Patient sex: M
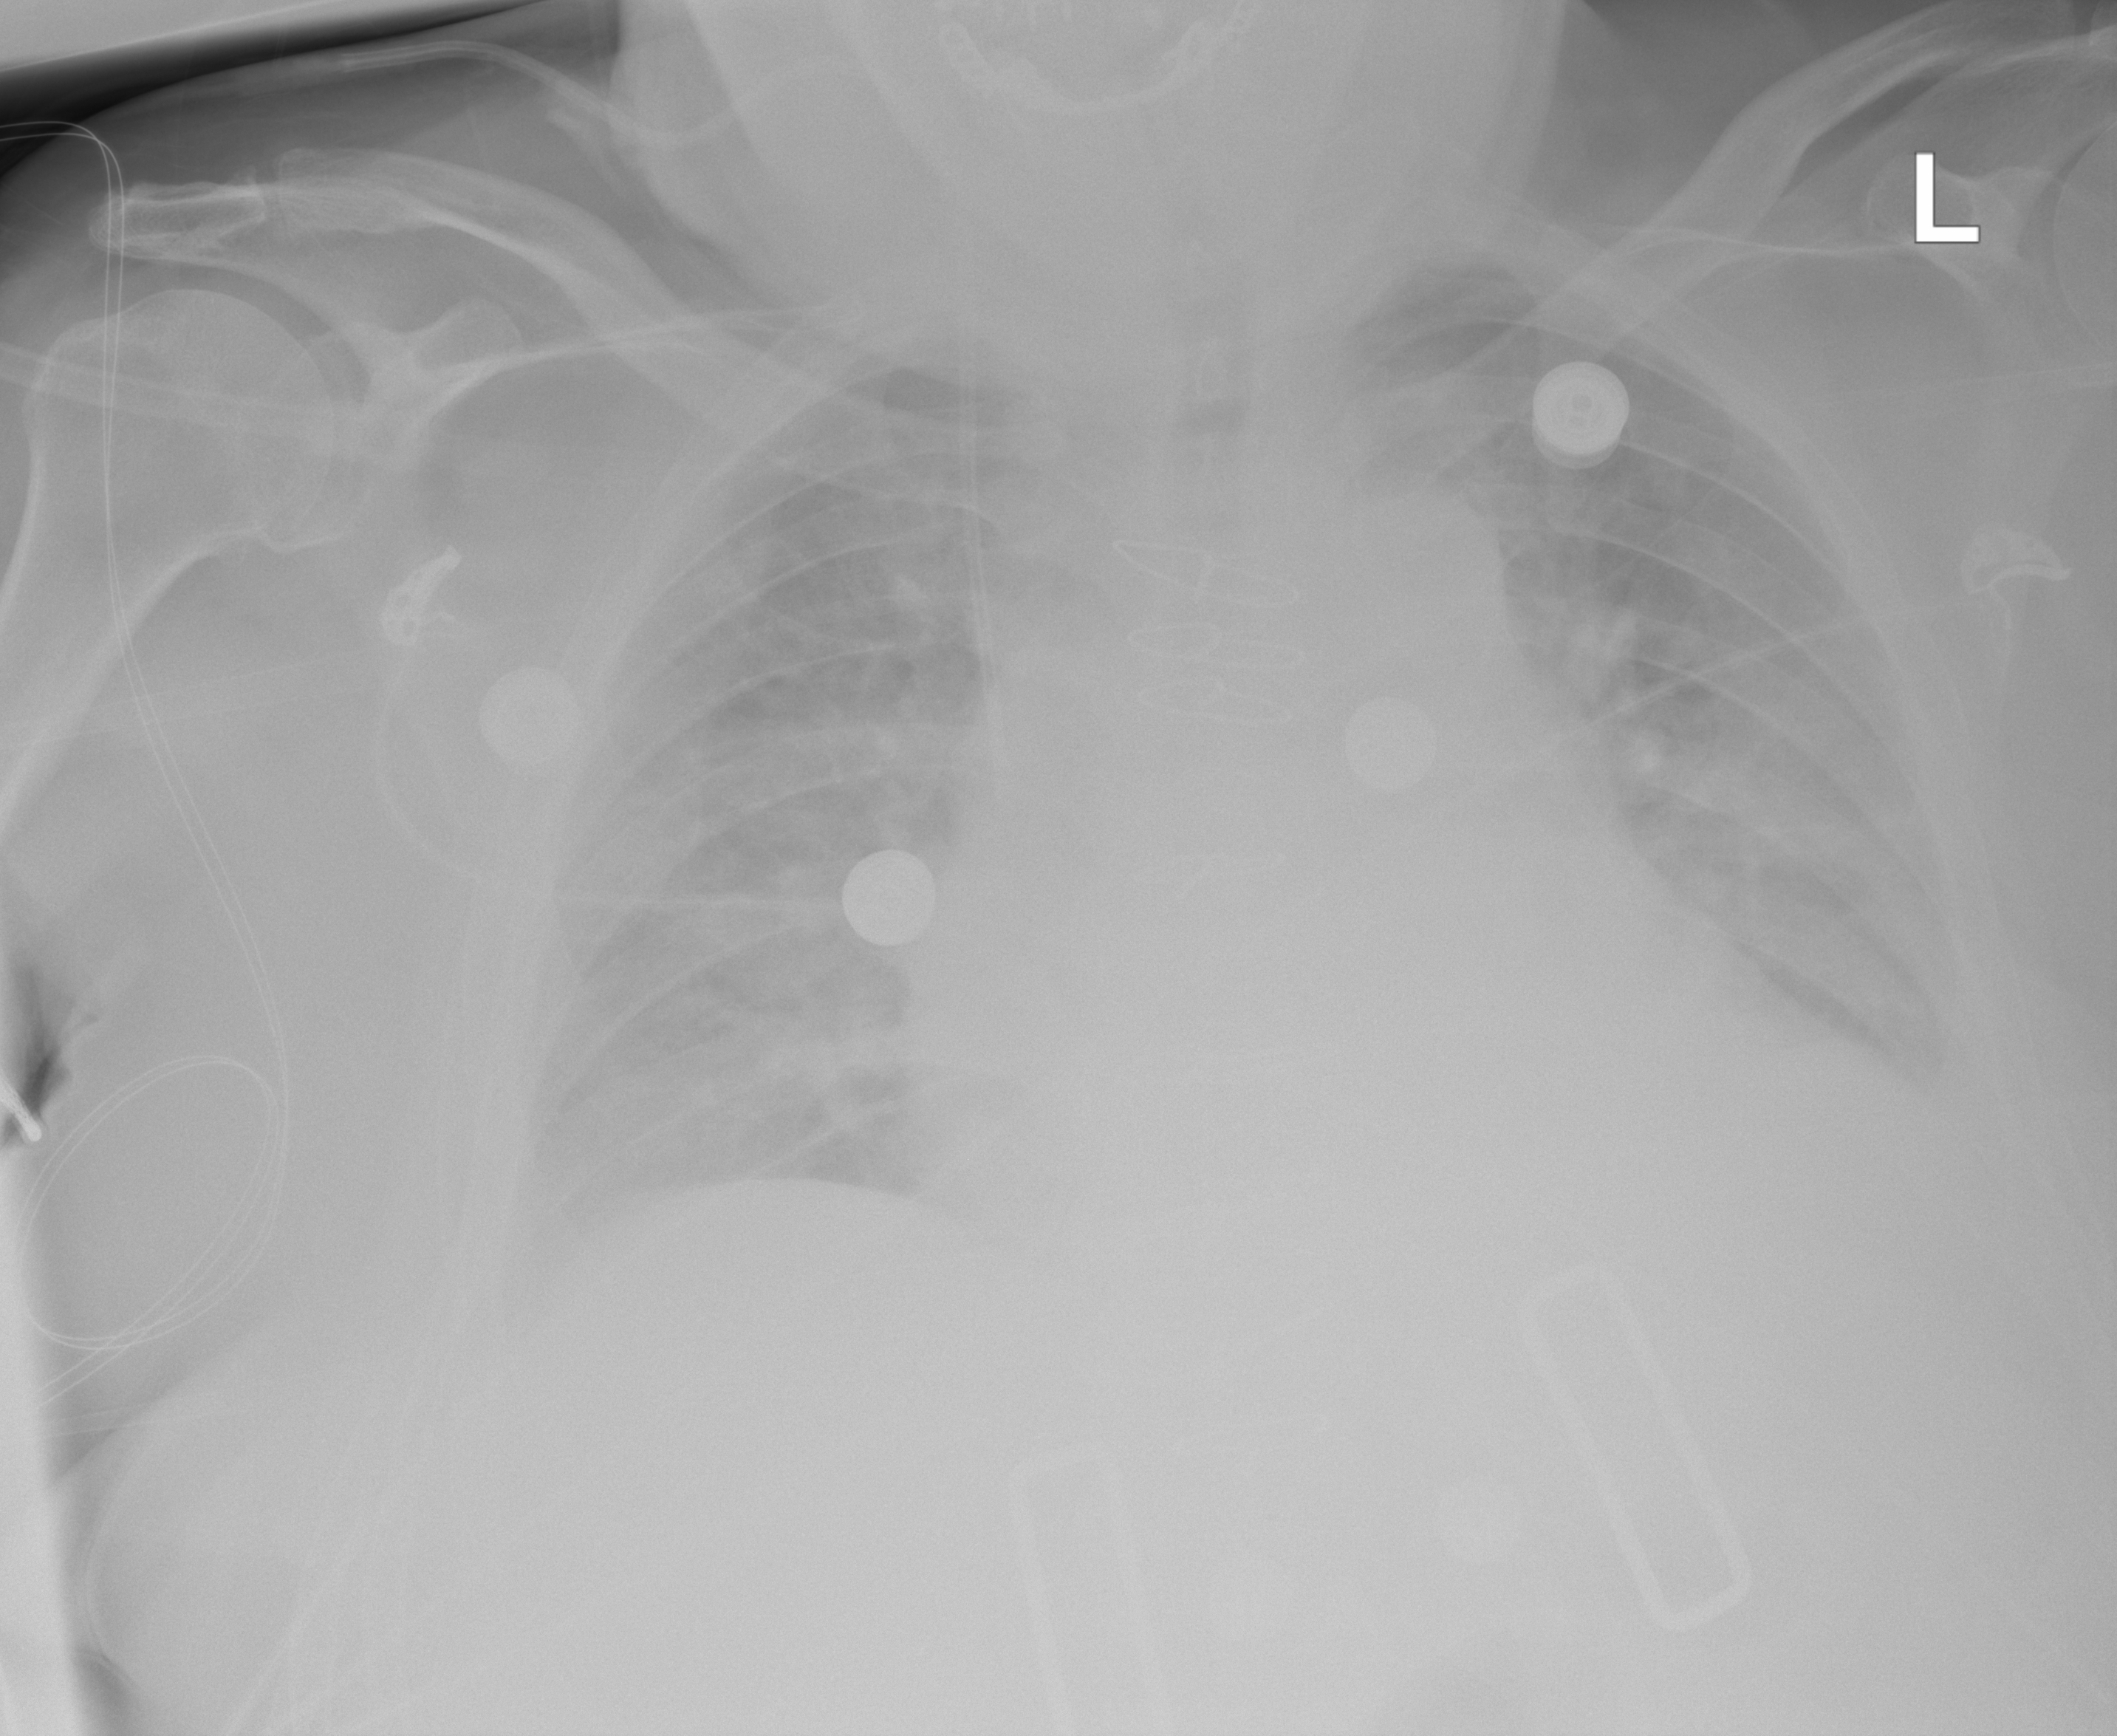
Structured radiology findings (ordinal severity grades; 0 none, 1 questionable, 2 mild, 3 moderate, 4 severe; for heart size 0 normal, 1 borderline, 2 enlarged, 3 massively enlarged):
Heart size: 2
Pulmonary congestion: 2
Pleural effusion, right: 0
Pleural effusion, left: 2
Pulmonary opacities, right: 0
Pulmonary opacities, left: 0
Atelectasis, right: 0
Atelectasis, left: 2